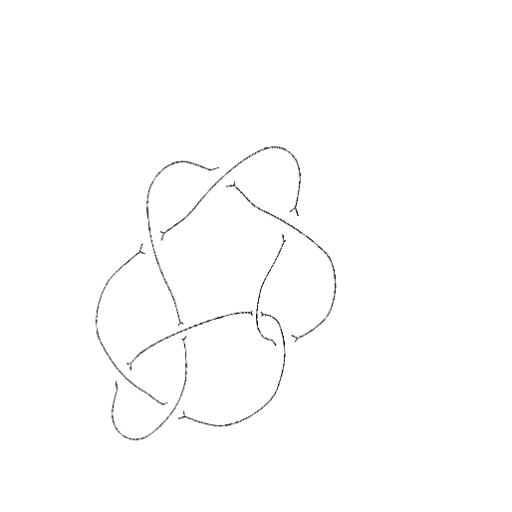
Crossing number: 8